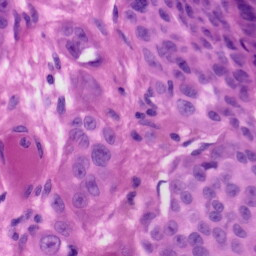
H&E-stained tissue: Skin